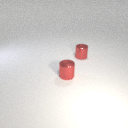
small red metal cylinder to the right of small red metal cylinder